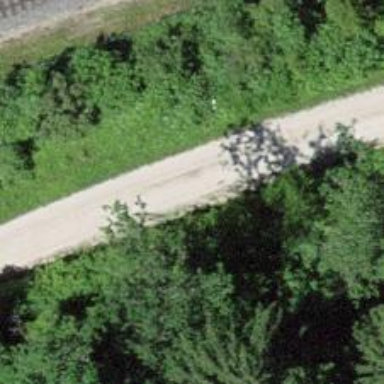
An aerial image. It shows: Track with grade 2 gravel surface.